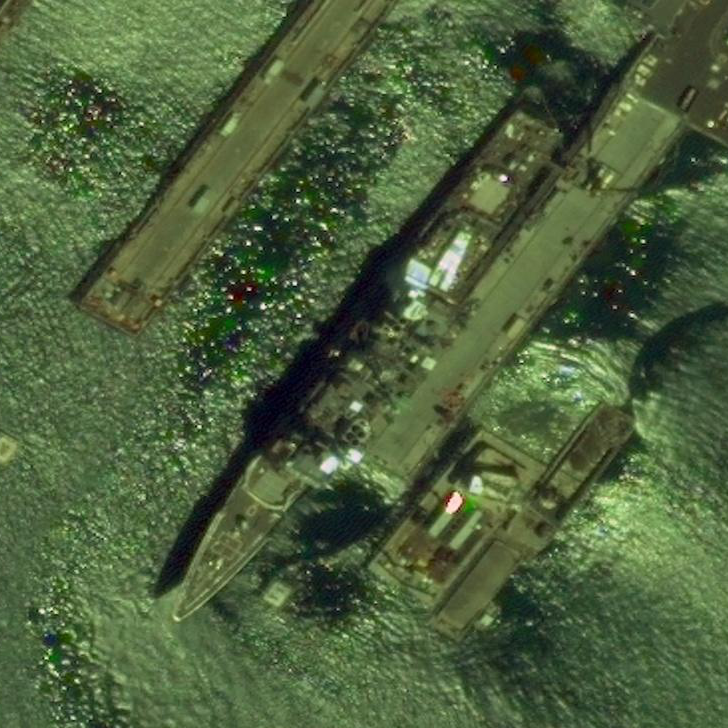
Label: cruiser